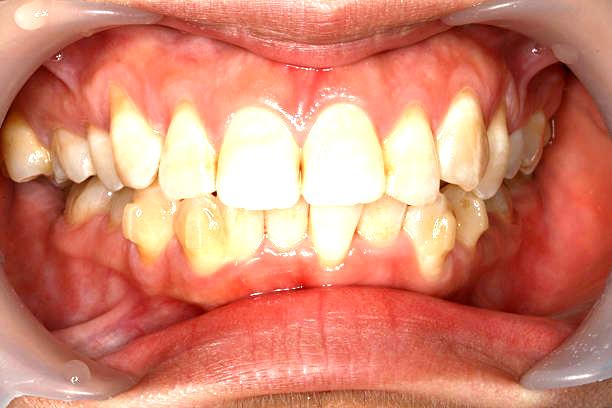
Condition: Calculus